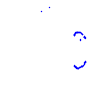
Particle: proton